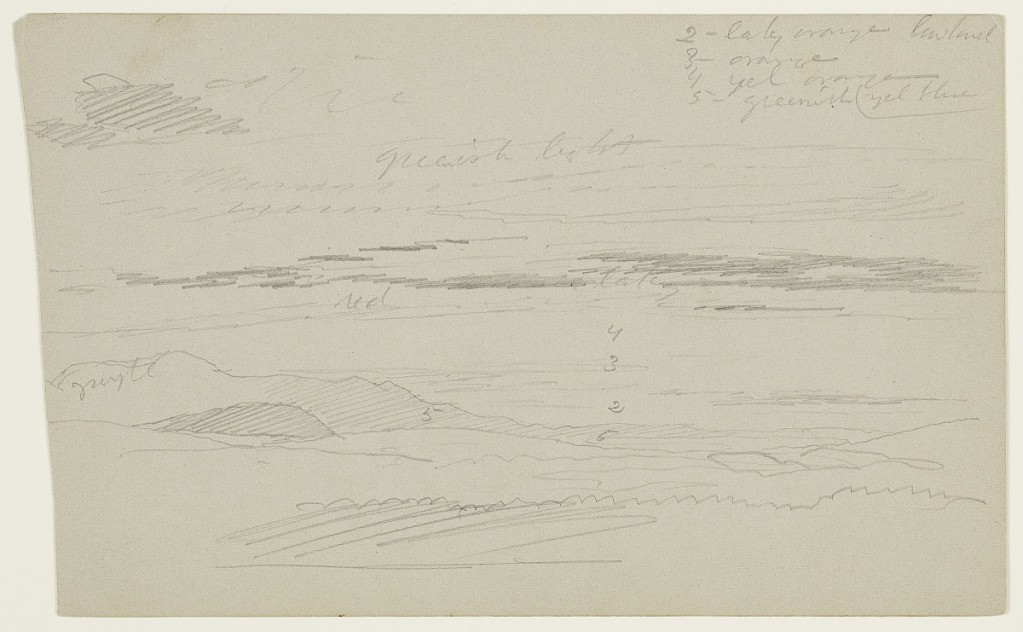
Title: Twilight in the Catskills, Hudson, New York
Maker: Frederic Edwin Church, American, 1826–1900
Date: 1860–80
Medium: Graphite on gray-green wove paper; verso: graphite
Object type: Drawing
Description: Landscape study showing a view of a cloudy twilight sky over the northern end of the Catskill Escarpment, looking northwest from the artist's property in Hudson, New York. Wooded terrain stretches across the foreground while the Hudson River snakes its way through the rolling valley in the middle distance. In the background at left, multiple recognizable mountains are shown: Blackhead Mountain at far left, Acra Point and Windham High Peak at center left, and Cairo Round Top being the shorter, darker prominence in front of them. Long striations of dark and light clouds extend horizontally in the sky above the mountains. The gradient of the setting sun's light is suggested at center right.

Verso: Mixed figure and landscape sketches showing a view of clouds over the Catskill Mountains and a separate view of a standing woman in a dress, likely recorded in or near the artist's property in Hudson, New York. At right, two loosely-rendered cloud banks extend into the sky above a rolling mountain range with a sharp peak at far right. A star is visible at center right. An oblique view of a standing woman wearing a dress and a dark shawl is included at upper right, beside the outlines of a tree trunk.